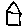
Label: house